Question: I have a index.html, there is a DIV where I want the rest of HTML files to be loaded by clicking on the buttoms, here I have an example:

I have tried lots of examples that I've found on google but none of them is working. Here I have the last code I've use:
'''
<!DOCTYPE html PUBLIC "-//W3C//DTD HTML 4.01//EN" "http://www.w3.org/TR/html4/strict.dtd">
<html xmlns="http://www.w3.org/1999/xhtml">
<head>
<script src="jquery/reflection.js" type="text/javascript" charset="UTF-8"></script>
<script src="jquery/jquery-1.10.1.min.js" type="text/javascript" charset="UTF-8"> </script>
<link rel="StyleSheet" href="css/css.css" media="all" type="text/css">
<script type="text/javascript">
function change(page) {
$("#content").load(page);
}
</script>
</head>
<body>
<div id="cabecera">
<a href="javascript:change('contacto.html');"><button style="float:right; margin-right:49px;" type="button" name="btn_der" value="" class="menu_principal" id="btn_der">CONTACT</button></a>
<button style="float:right;" type="button" name="" value="" class="menu_principal">PRODUCTS</button>
<button style="float:right;" type="button" name="" value="" class="menu_principal" id="btn_izq">HOME</button>
</div>
<div id="cuerpo">
<div id="content"></div> <!--This is the one where rest of html file should be loaded -->
<div id="tablet" class="reflect">
<img src="imagenes/tablet.png" class="reflect">
</div>
</div>
</body>
</html>
'''
By other hand, is it possible that when I first load index.html HOME buttom appears on active state??
I would appreciate any help. Thanxs a lot.
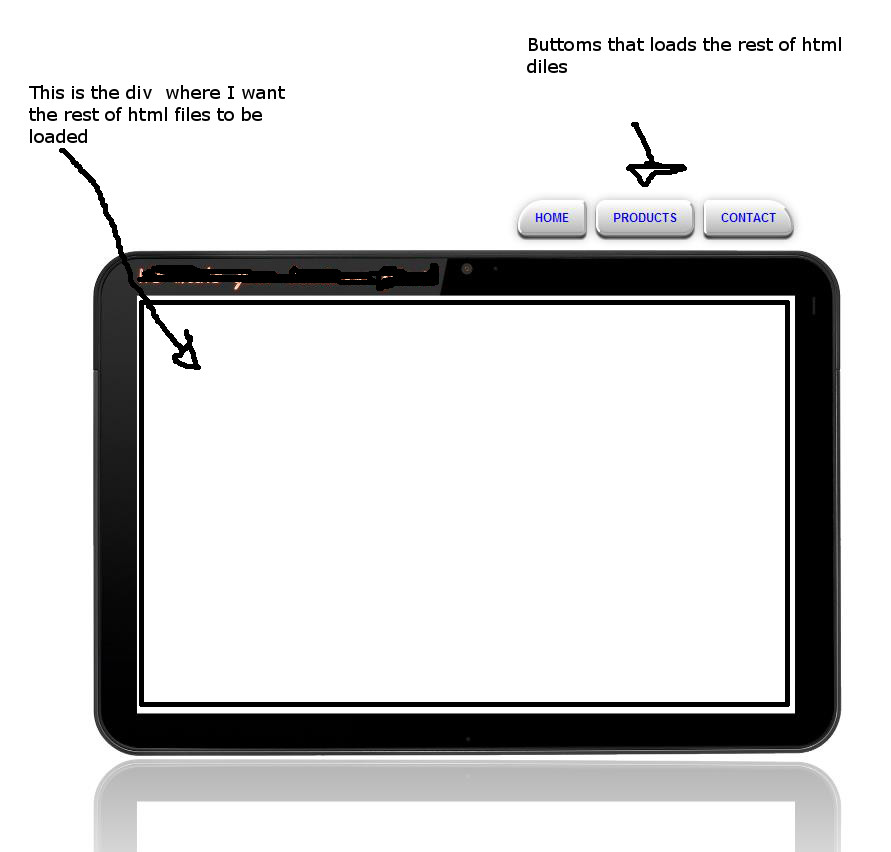
Answer: I think the show hide jq are what you need to use here.
Here is a link that I put together.
'''
$("#homeButton").click(function () {
$("#cuerpo").show() ;
$("#tablet").hide() ;
});
$("#procuctsButton").click(function () {
$("#tablet").show() ;
$("#cuerpo").hide() ;
});
'''
<URL>
You could also try using iframe, you could make the buttons change the src of the frame.